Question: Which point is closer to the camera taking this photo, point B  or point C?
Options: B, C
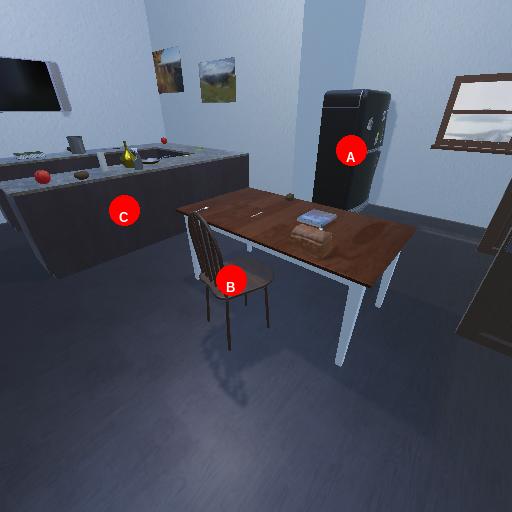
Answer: B